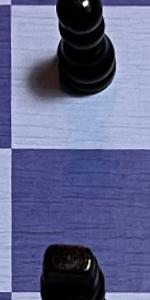
Label: Empty